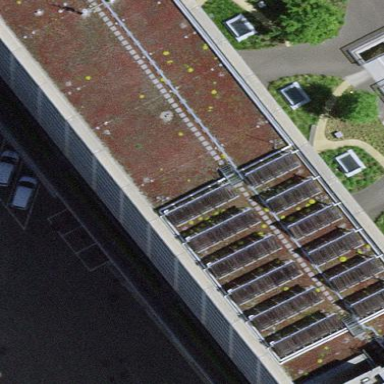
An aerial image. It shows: Office building.